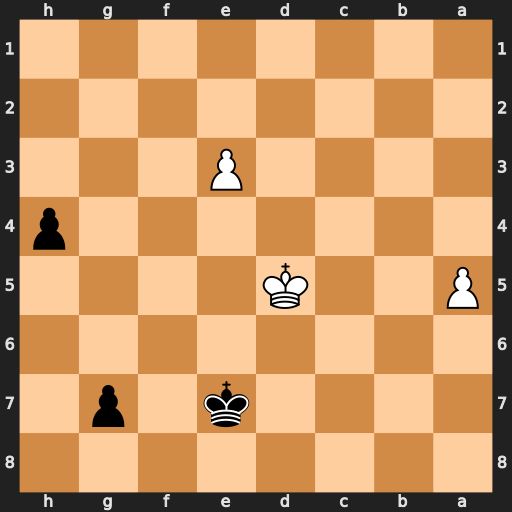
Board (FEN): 8/4k1p1/8/P2K4/7p/4P3/8/8
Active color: b
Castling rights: -
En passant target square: -
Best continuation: h3 a6 h2 a7 h1=Q+